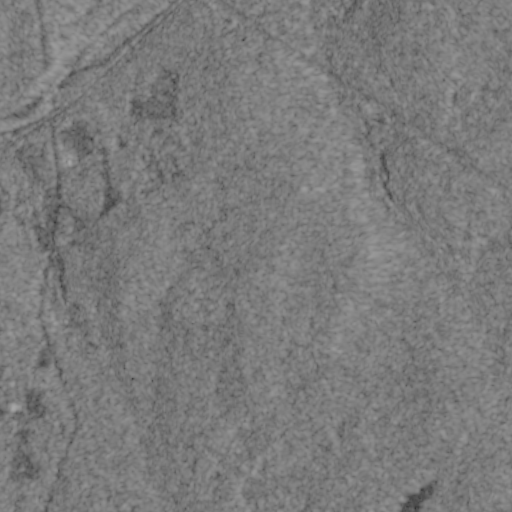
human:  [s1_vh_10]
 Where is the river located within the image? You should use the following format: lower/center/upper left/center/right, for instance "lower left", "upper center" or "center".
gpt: The river is located in the upper of the image.
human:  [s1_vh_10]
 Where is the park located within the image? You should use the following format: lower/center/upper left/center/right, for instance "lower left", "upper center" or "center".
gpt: There is no park in the image.

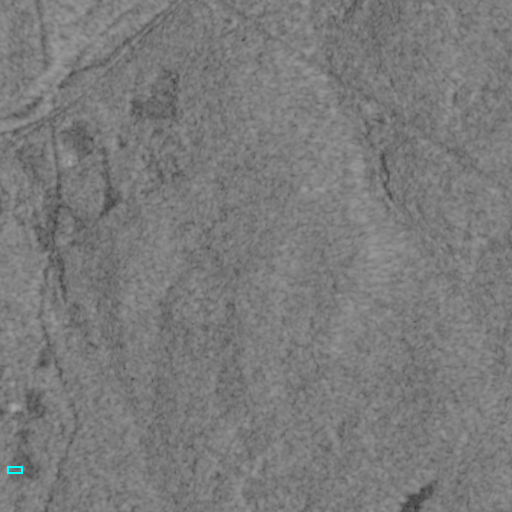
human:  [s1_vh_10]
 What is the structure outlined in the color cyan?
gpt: The structure outlined in cyan is a park.
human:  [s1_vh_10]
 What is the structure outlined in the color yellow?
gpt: There is no yellow outline.